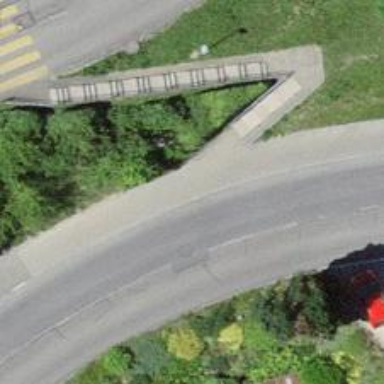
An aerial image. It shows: Sidewalk.